Brain MRI, t1w sequence, axial 2D slice.
Patient: age 42, sex F, weight 78 kg, height 1.78 m
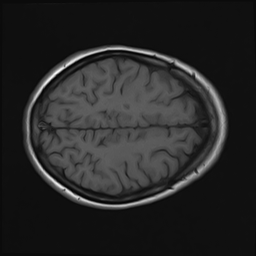